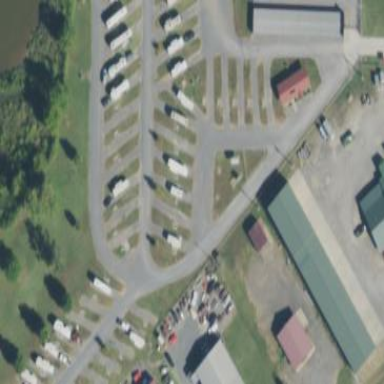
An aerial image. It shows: Caravan site for tourism.